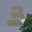
Label: 3